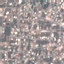
Land use / land cover: Residential